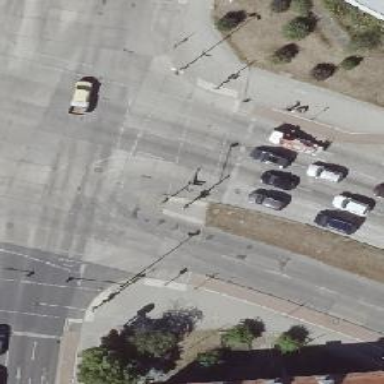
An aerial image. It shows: Concrete footway with crossing that has traffic signals and central island.